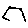
Label: hexagon